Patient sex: M
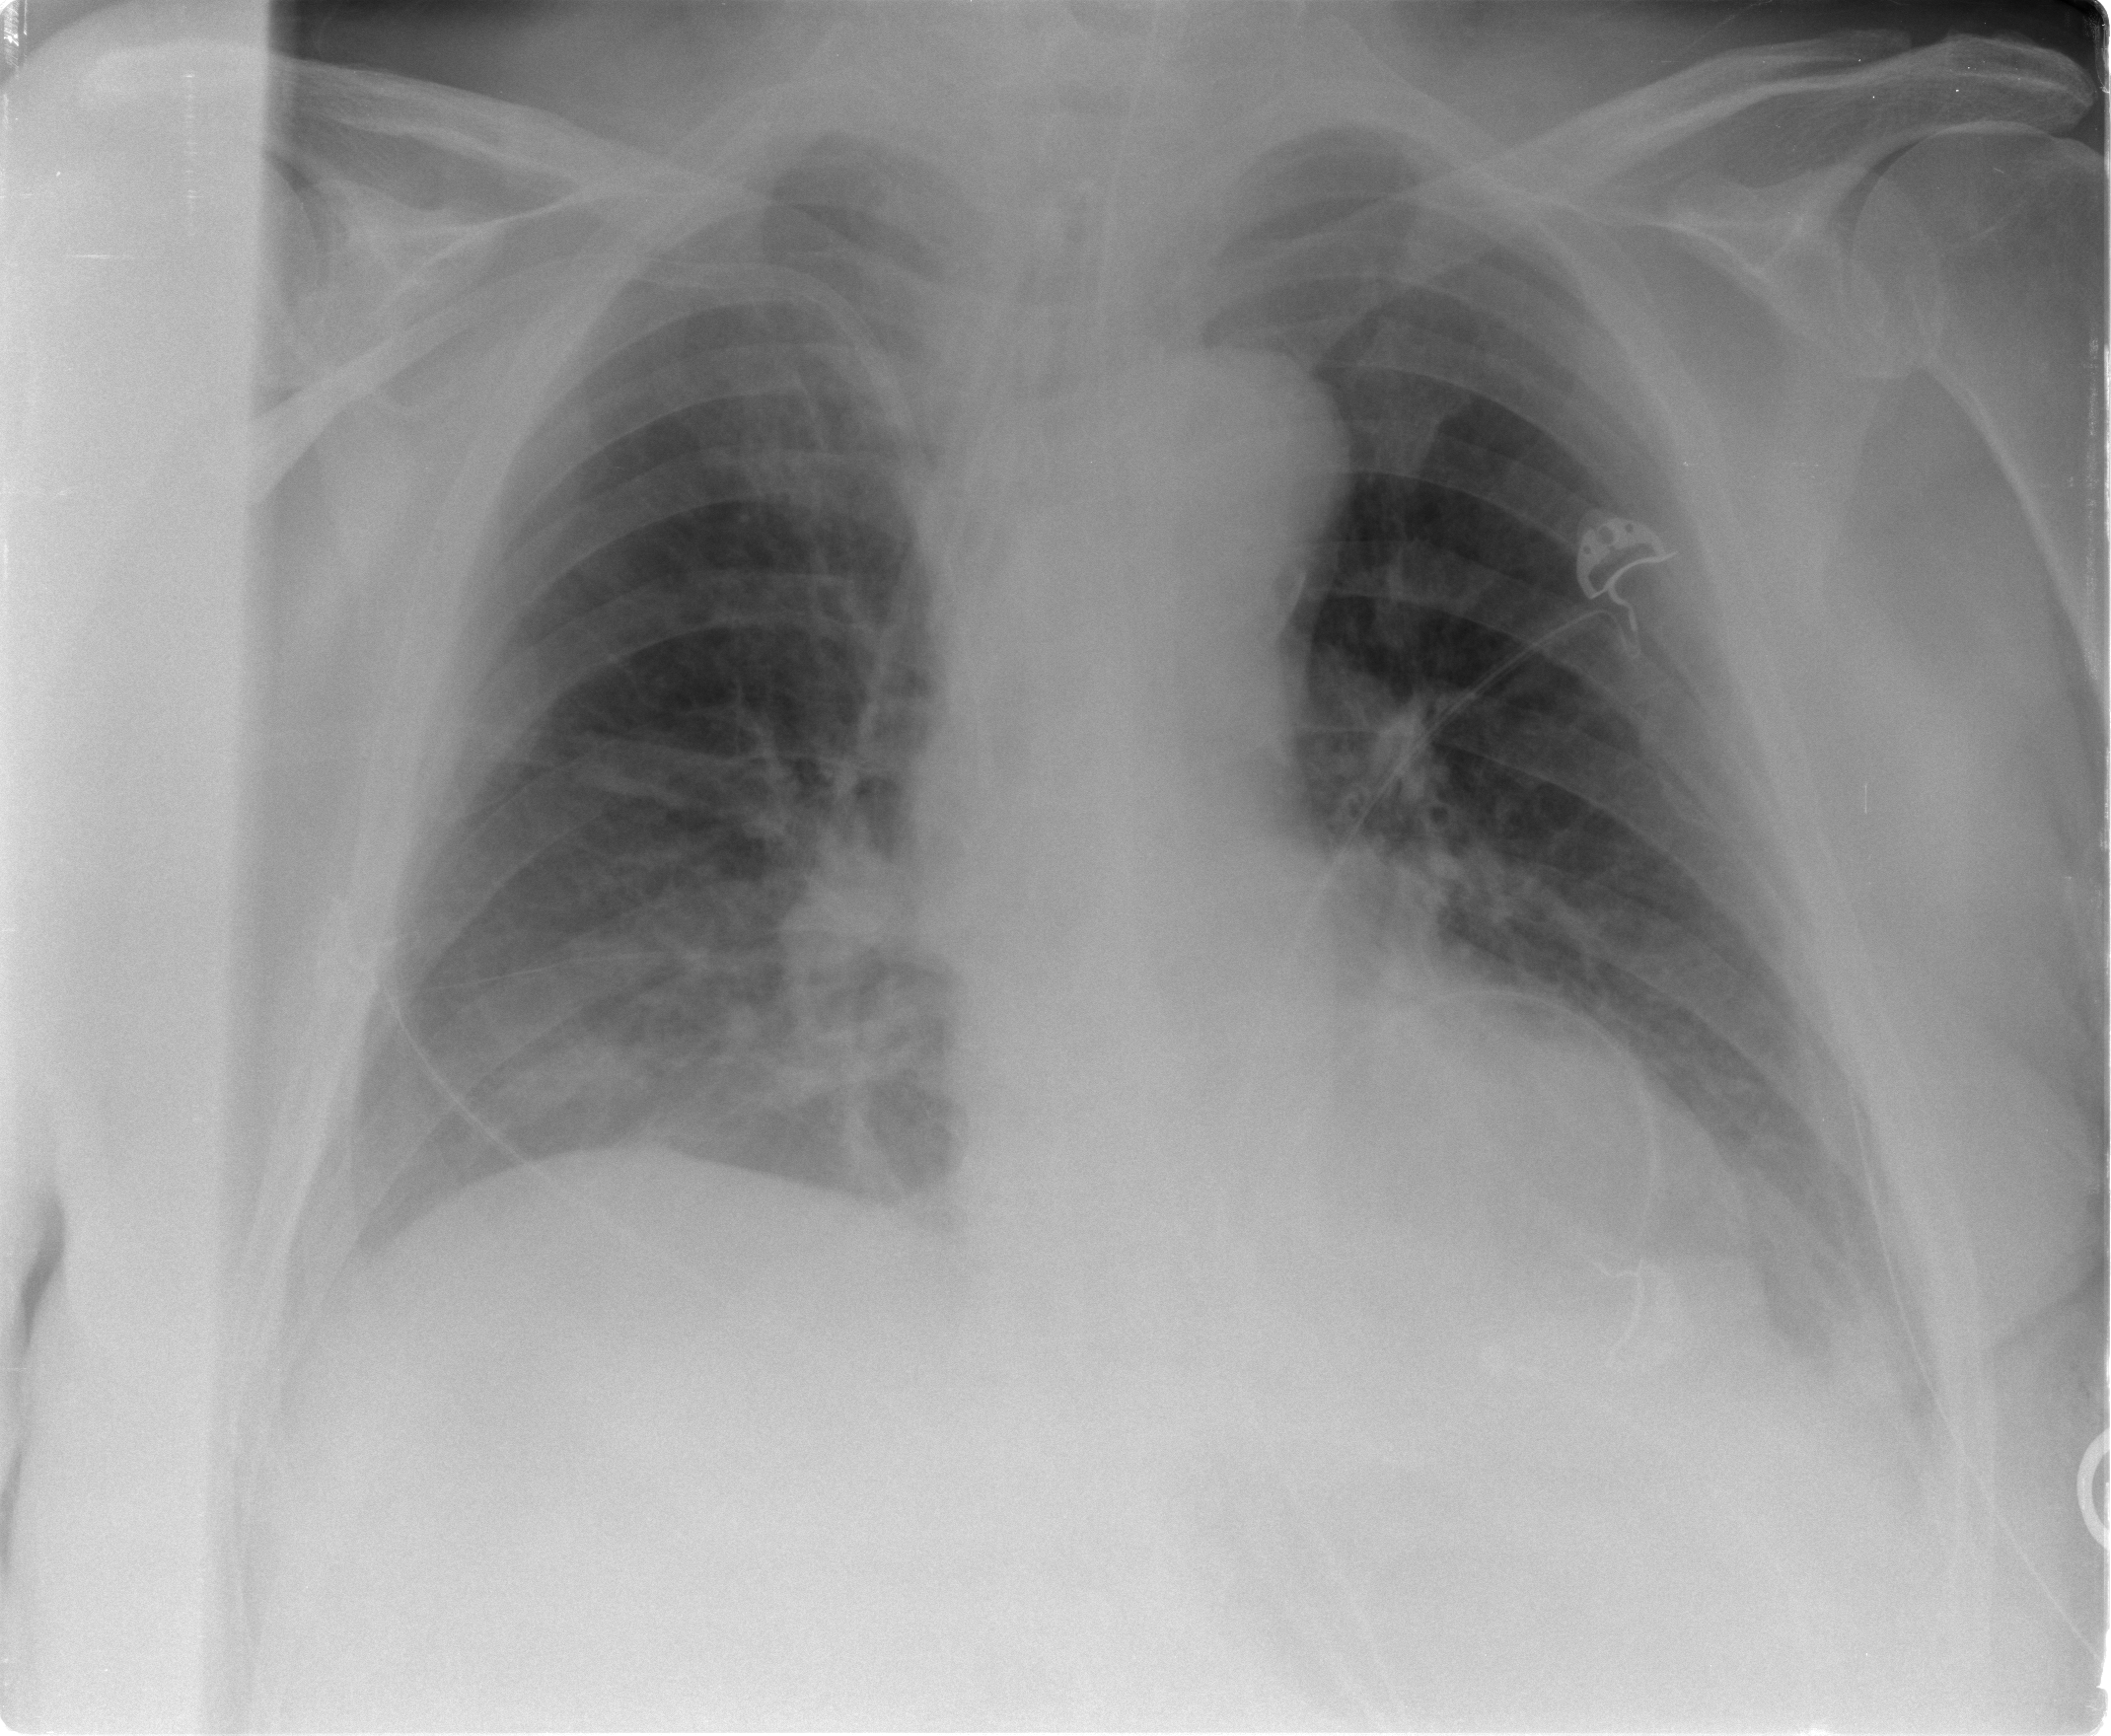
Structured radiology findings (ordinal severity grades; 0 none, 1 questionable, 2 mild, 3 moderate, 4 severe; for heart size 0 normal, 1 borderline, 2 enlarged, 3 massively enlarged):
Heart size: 0
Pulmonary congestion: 0
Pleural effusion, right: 1
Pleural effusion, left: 1
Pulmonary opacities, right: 0
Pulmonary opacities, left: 0
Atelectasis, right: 0
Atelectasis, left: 2